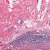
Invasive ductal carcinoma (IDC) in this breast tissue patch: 1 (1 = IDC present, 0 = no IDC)